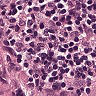
Metastatic tissue present: yes